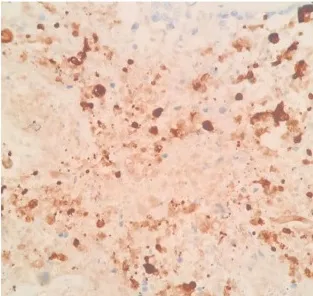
Pathological images and immunohistochemistry staining were conducted as follows: Tumor tissue sections stained (HE x400), The tumor cells exhibit a pattern of solid nests, glandular formations, and reticular arrangements. Some of the nest formations show central keratinization. CK-20 immunohistochemical staining displayed diffuse positivity. X400).
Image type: pathology (immunostaining)